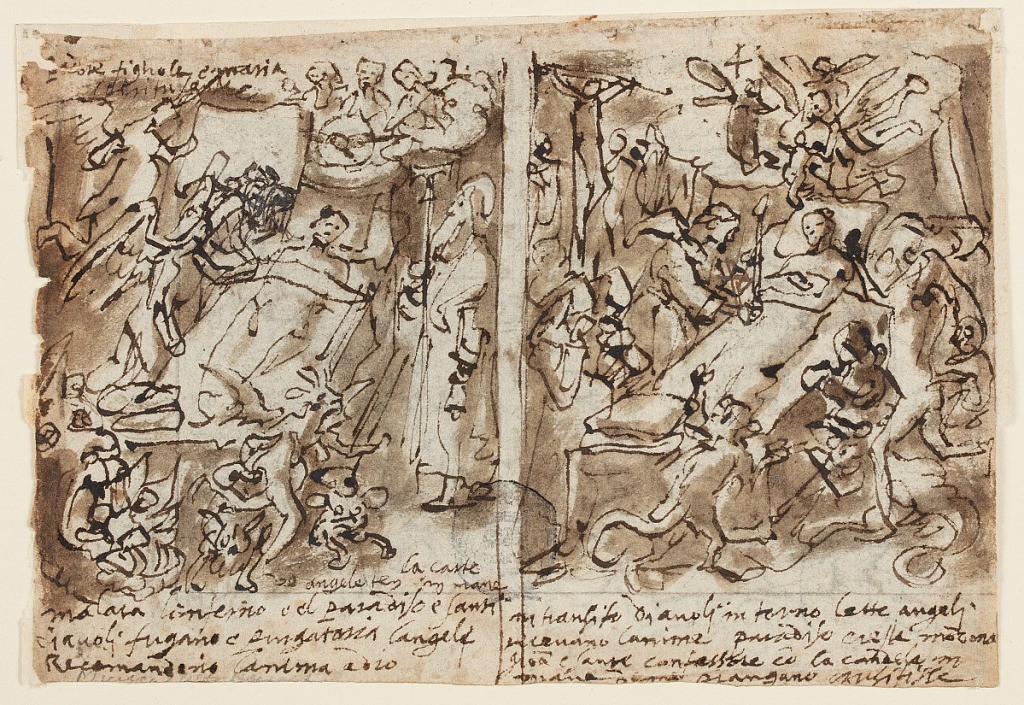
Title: The Penitent Man Choosing Good over Evil [left]; Spirit of the Penitent Man Ascending to Heaven [right]
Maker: Jan van der Straet, called Stradanus, Flemish, 1523–1605
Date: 1587–1595
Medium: Recto: pen and brown ink, brush and brown and black wash, over black chalk, with corrections by the artist in white opaque paint, on laid paper Verso: pen and brown ink over black chalk on laid paper
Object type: Drawing
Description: Recto, left: A dying man lies in bed, surrounded by devils and angels. A priest stands at right. An explanatory inscription in Italian is below.
Recto, right: A newly deceased man lies in bed. Above his body, his soul ascends to heaven, lifted by angels. A monk holds a candle nearby, and mourners kneel and pray by the bedside. A view of the crucifixion appears in the background at left. An explanatory inscription in Italian is below.